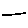
Label: line